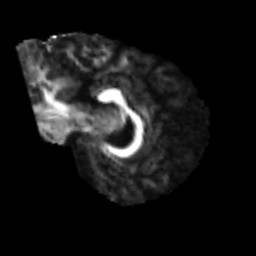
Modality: FA
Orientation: sagittal
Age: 30
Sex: male
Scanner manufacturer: siemens
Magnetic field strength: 3 T
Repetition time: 2.3 s
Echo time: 0.085 s